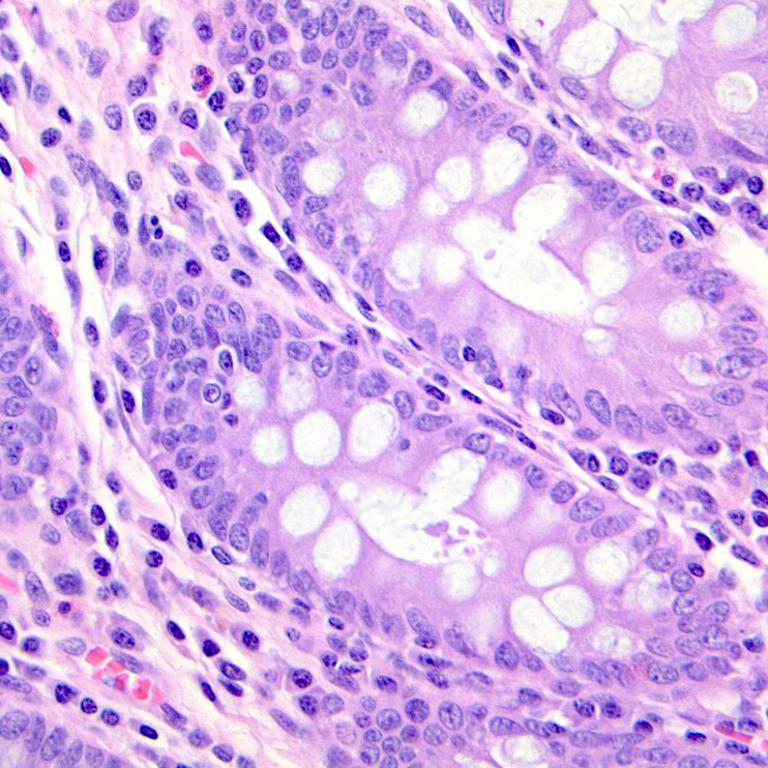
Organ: colon
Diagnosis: benign